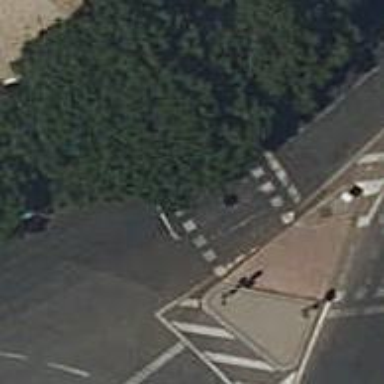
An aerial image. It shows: Road with traffic signals signaling crossing.